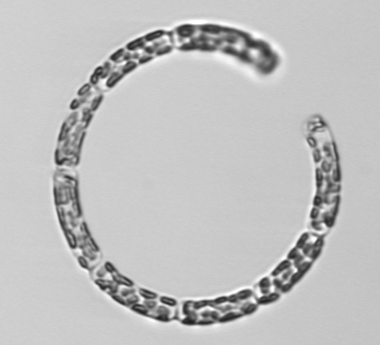
Label: Guinardia_striata